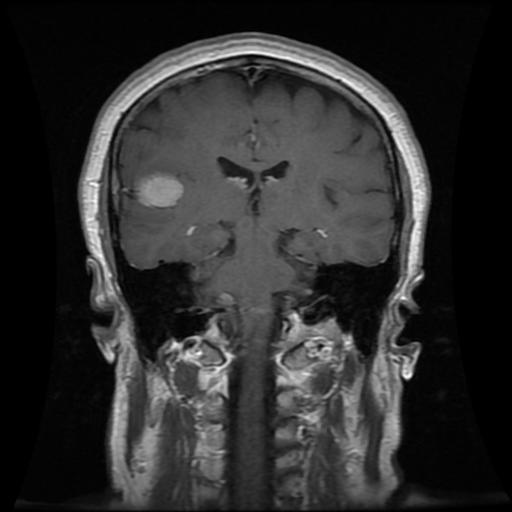
Label: meningioma